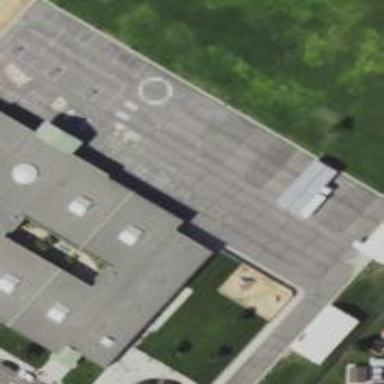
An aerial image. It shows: Schoolyard with asphalt surface.